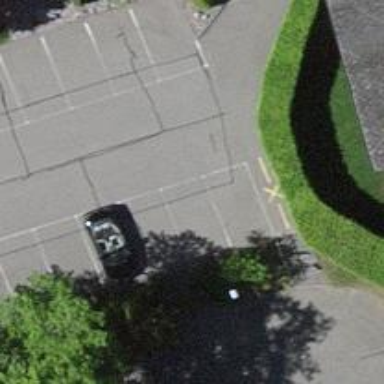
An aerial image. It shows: Parking aisle designated as service road.